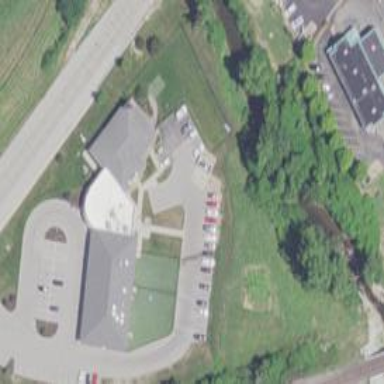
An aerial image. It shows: Veterinary facility.